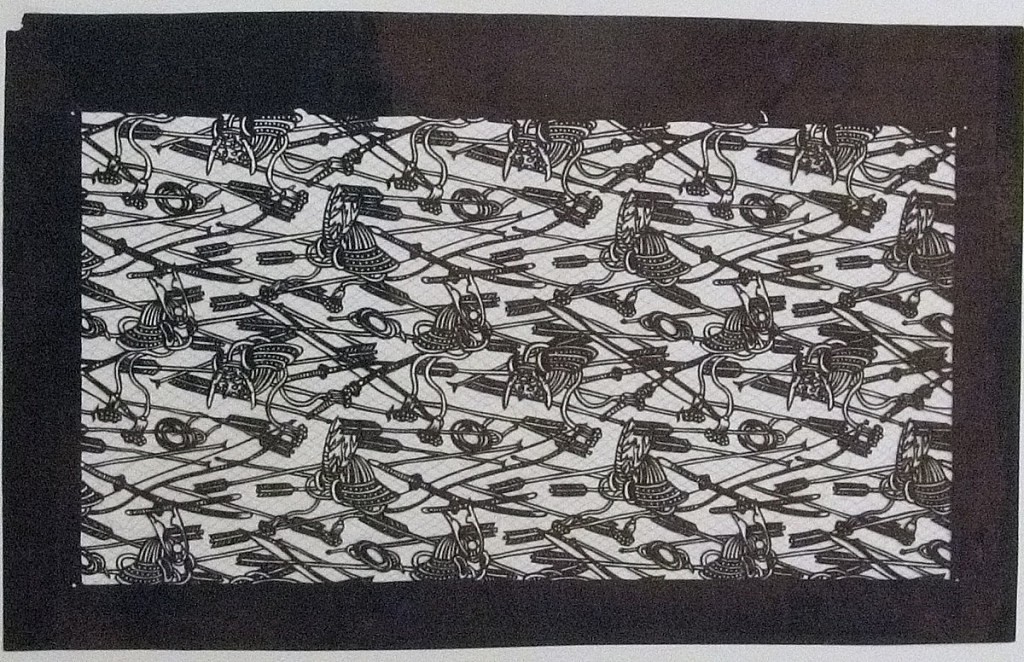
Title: Helmets, Swords, Bows and Arrows
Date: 1780–1830
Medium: Mulberry paper (kozo washi) treated with fermented persimmon tannin (kakishibu), and silk threads (itoire)
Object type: Katagami
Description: This motif contains: kabuto (helmet),  katana (long sword), wakisashi (twelve inch dagger),  yumi (bow) and ya (arrows) which were part of the samurai attire. This stencil encorporates mulitple military equipment which evokes the sense of soaring throughout the  motif. Swords and arrows are arched in every direction as the helmets straps are extemporaneously overlapping the weapons. The traditional helmet is encrusted with a pair of deer antlers with a few modifications. The stencil is supported with silk threads.